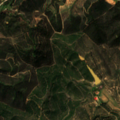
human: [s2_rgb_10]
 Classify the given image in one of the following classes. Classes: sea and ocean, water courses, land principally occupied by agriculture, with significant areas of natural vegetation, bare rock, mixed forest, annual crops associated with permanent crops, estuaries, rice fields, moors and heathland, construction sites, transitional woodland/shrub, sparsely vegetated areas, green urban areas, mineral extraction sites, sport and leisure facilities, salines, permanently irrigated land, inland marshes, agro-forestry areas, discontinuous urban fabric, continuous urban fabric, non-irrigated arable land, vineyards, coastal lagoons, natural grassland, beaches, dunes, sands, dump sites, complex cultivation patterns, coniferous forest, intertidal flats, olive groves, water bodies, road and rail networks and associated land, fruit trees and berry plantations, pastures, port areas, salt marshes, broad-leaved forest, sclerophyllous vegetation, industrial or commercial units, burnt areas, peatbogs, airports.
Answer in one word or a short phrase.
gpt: complex cultivation patterns, sclerophyllous vegetation, transitional woodland/shrub